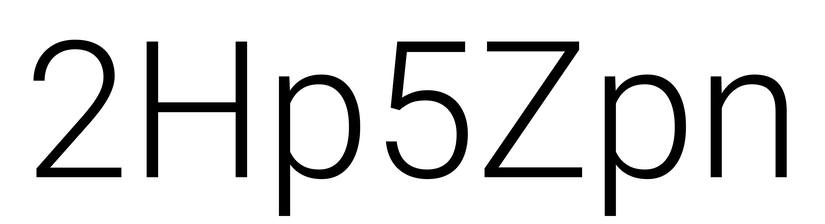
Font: Roboto_Light